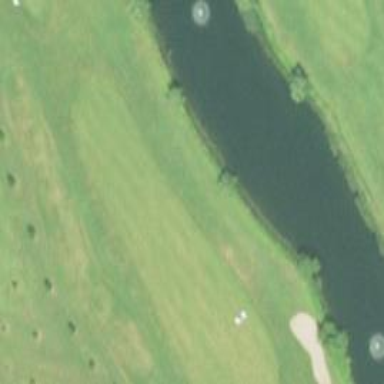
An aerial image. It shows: Water hazard in golf course. The hazard is natural water feature.